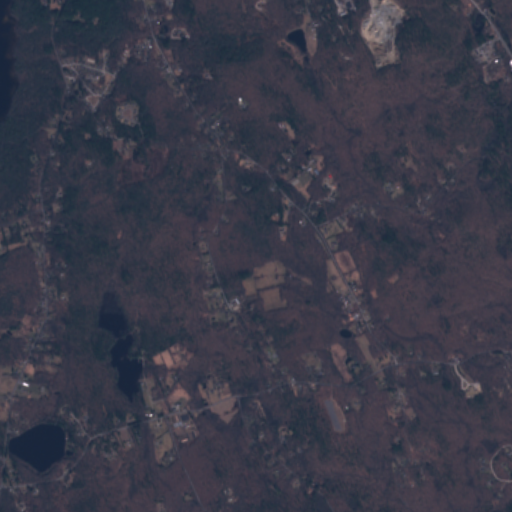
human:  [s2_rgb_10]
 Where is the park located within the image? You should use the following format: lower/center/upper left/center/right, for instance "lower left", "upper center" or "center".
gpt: The park is located in the lower center of the image.
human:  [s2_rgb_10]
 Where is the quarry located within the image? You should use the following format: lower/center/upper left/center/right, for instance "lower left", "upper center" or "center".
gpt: The quarry is located in the upper right of the image.
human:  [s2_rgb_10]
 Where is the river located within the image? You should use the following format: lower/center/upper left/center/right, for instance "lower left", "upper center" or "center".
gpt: The river is located in the upper of the image.
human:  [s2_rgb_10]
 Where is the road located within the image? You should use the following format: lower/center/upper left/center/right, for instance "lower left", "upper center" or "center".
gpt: There is no road in the image.